Breast ultrasound image
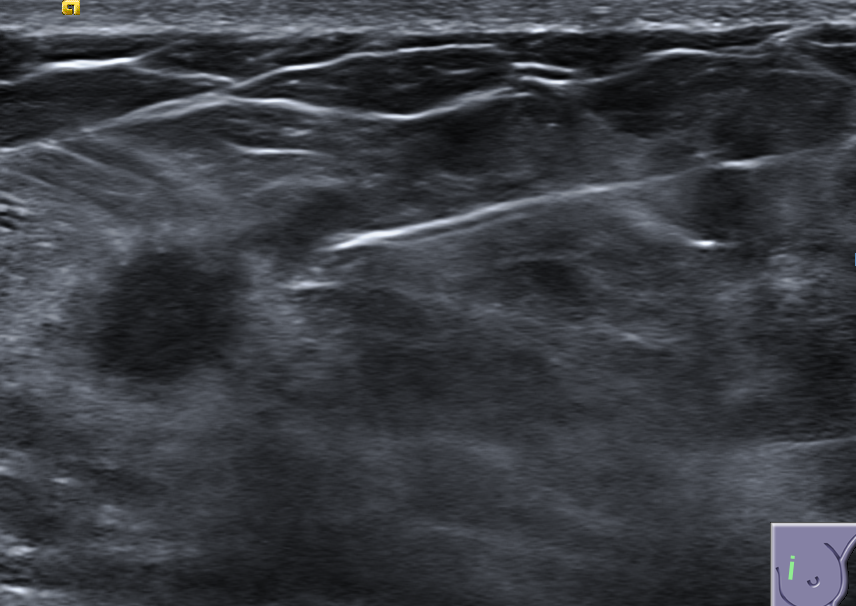
Diagnosis: malignant